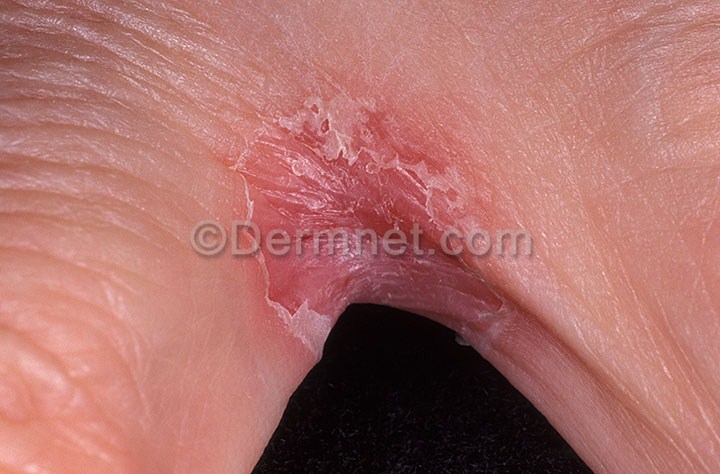
Disease: Tinea Ringworm Candidiasis and other Fungal Infections